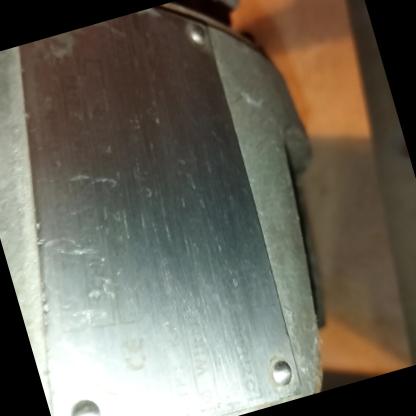
Klasa: tabliczka-znamionowa